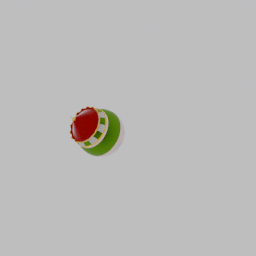
Label: decoration